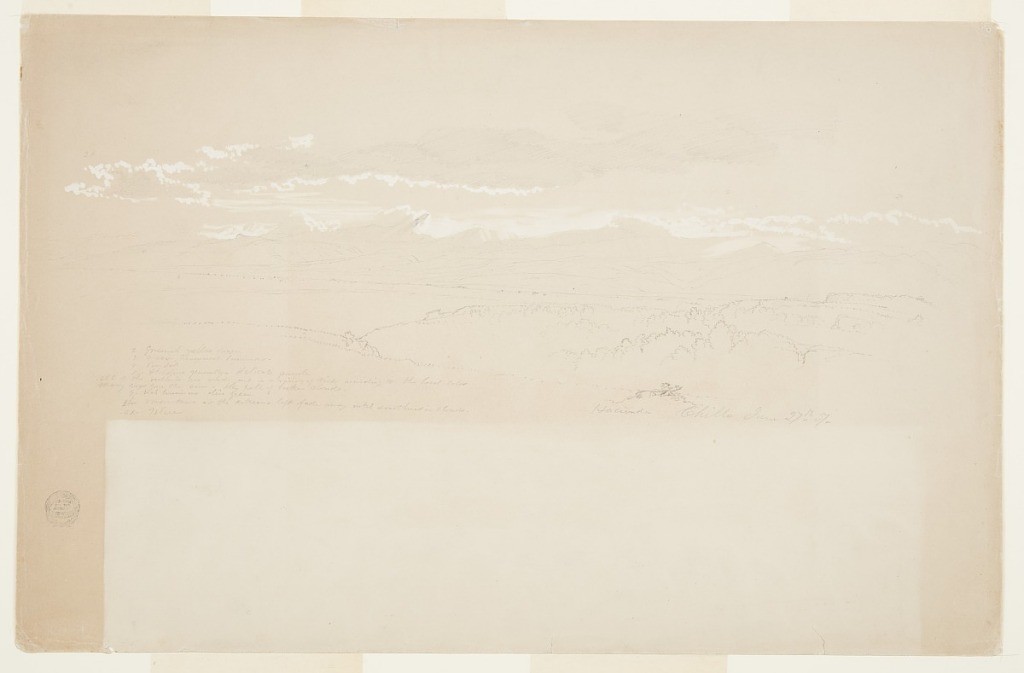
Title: View of the Mountains near Hacienda Chillo, Ecuador
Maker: Frederic Edwin Church, American, 1826–1900
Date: June 27, 1857
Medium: Graphite on tan wove paper
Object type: Drawing
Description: Landscape sketch showing a view of the mountains and lush terrain around the Hacienda Chillo, near Quito, Ecuador. In the foreground, tree-covered, rolling terrain is visible at center and right before flattening out to a plain that comprises the middle distance. In the background, a low but rugged and dramatic mountain range extends across the horizon with its many ridges clearly delineated. Broken clouds above the ridge fragment the sun's light into luminous rays, which fall upon the earth in bright columns rendered in white gouache.